Question: Thanks to all,
My question looks stupid but I have problem with UITextView.
Why cursor doesn't reach to the end frame and than scroll.

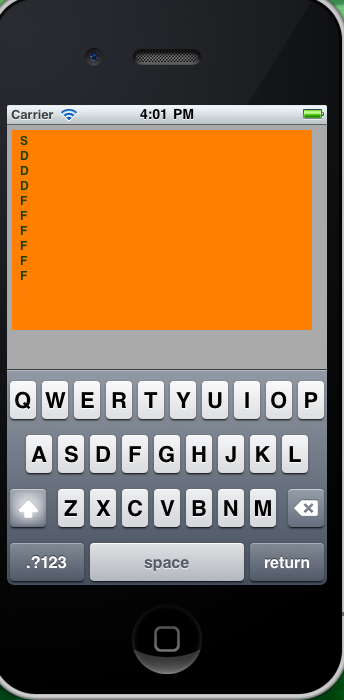
Answer: This is how the UITextView has been designed. It's basically the same logic as a typewriter. You see white space below all the time. If you want to remove that space, there's a @property that could help you remove that:
'-setContentInset:(UIEdgeInset)inset'
Remember that <URL> is a subclass of UIScrollView. There's a lot of customization you can achieve by changing settings.